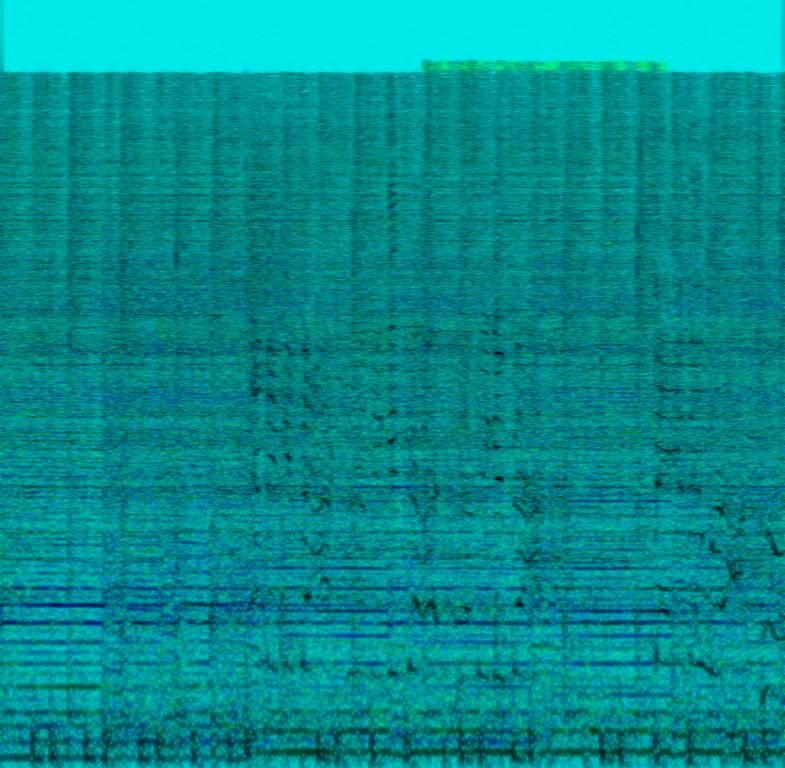
The low quality recording features a live performance of a rock song that consists of echoing, energetic male vocals that are singing over wide electric guitar chord progression, energetic crash cymbals, punchy snare, boomy kick and groovy bass guitar. It sounds energetic and exciting.